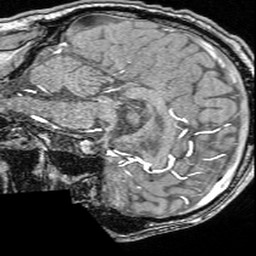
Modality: angio
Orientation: sagittal
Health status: ill
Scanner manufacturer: siemens
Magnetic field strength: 3 T
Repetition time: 0.022 s
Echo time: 0.00395 s